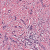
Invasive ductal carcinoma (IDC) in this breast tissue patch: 1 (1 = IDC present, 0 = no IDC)